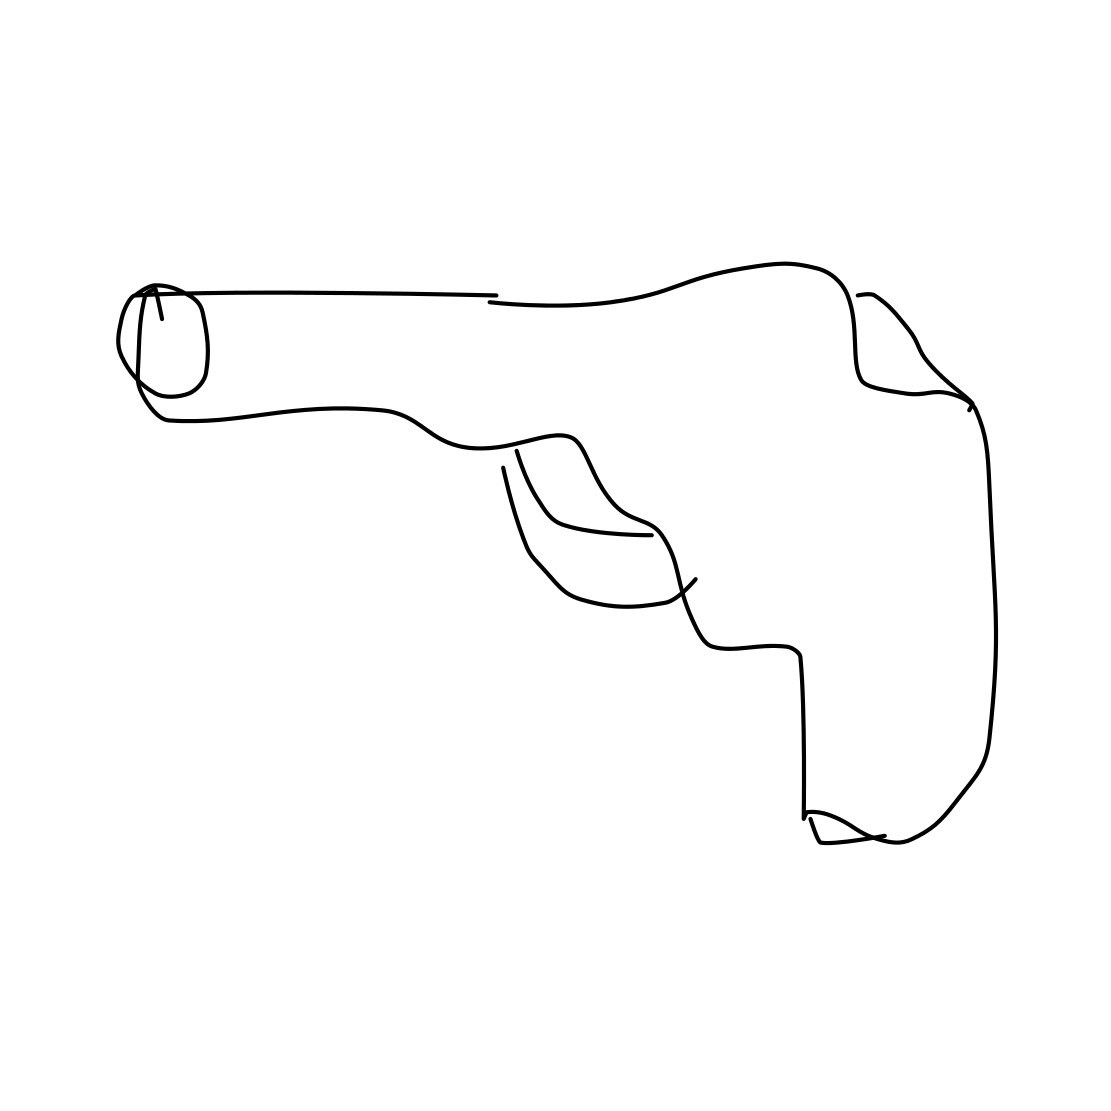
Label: revolver